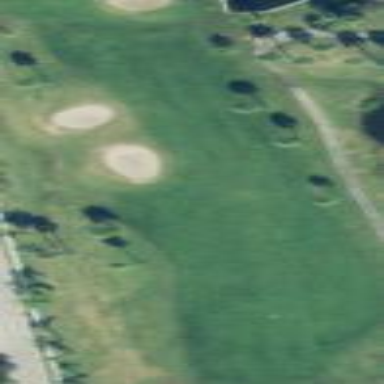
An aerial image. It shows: Grassy area designated as golf fairway.